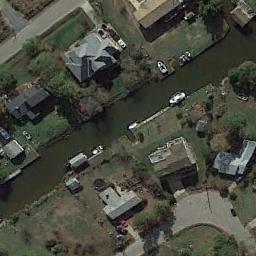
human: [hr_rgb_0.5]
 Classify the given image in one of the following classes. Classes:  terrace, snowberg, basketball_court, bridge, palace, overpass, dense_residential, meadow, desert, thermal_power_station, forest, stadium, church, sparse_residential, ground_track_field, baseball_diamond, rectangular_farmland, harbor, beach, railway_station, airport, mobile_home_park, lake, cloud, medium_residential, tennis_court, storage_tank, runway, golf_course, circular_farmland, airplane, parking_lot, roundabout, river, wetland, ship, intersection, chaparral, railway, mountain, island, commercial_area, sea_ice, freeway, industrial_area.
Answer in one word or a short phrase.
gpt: medium_residential